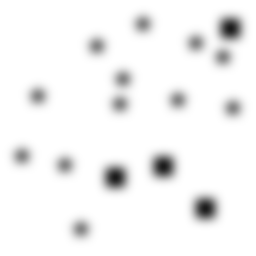
Squares: 4
Triangles: 0
Stars: 12
Total shapes: 16